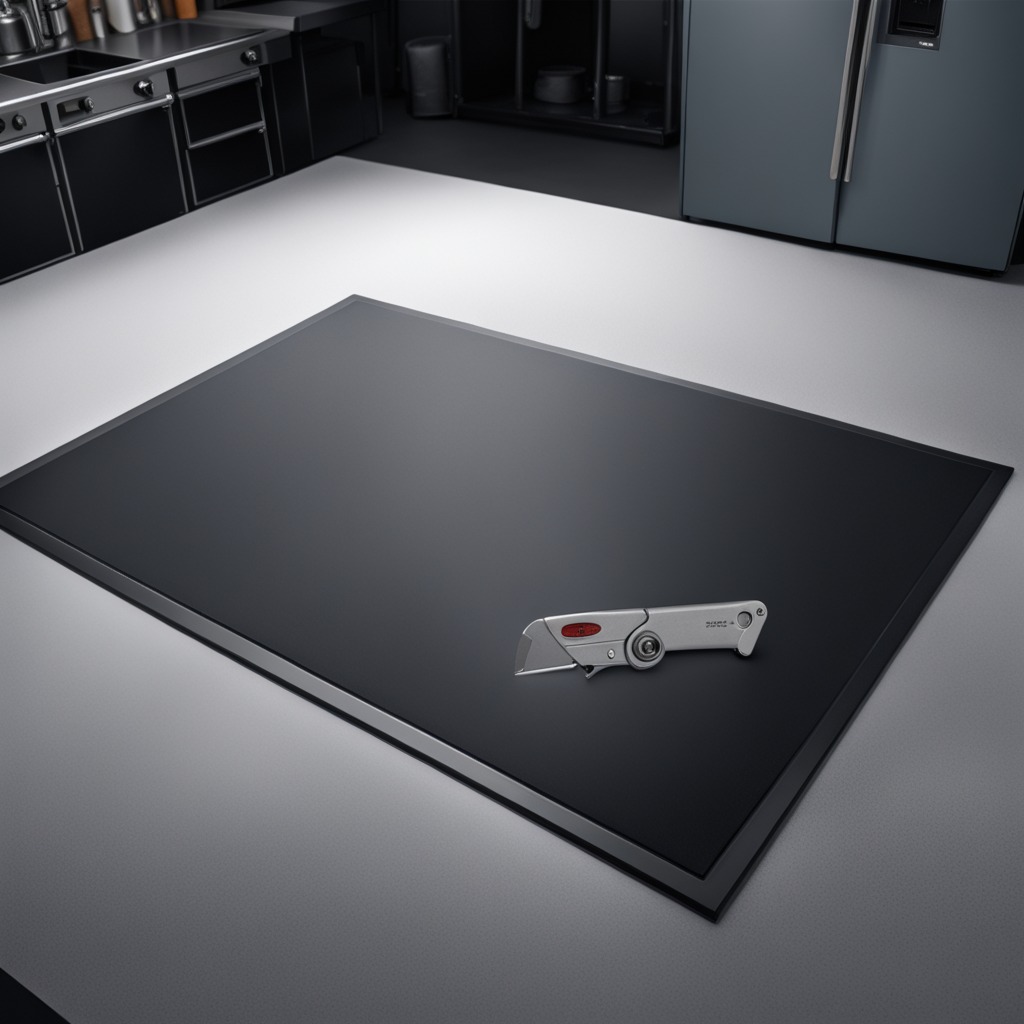
A utility knife is lying on a clean granite tabletop covered with a black rubber mat inside a workshop under bright overhead lighting crisp shadows high clarity worn but beneath the mat.